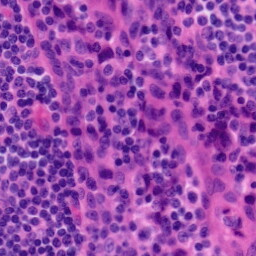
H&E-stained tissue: Tonsil